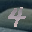
Label: 4